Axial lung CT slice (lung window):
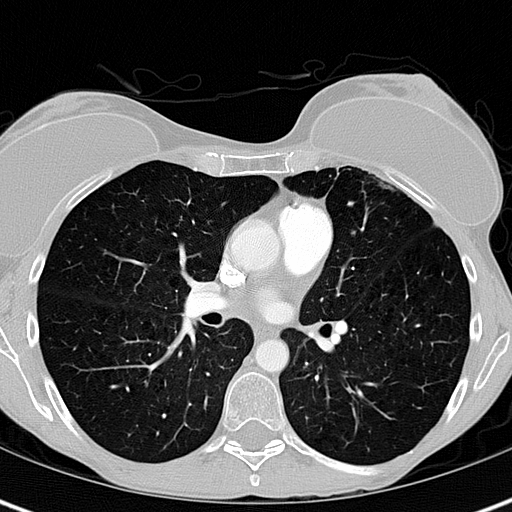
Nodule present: no